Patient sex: F
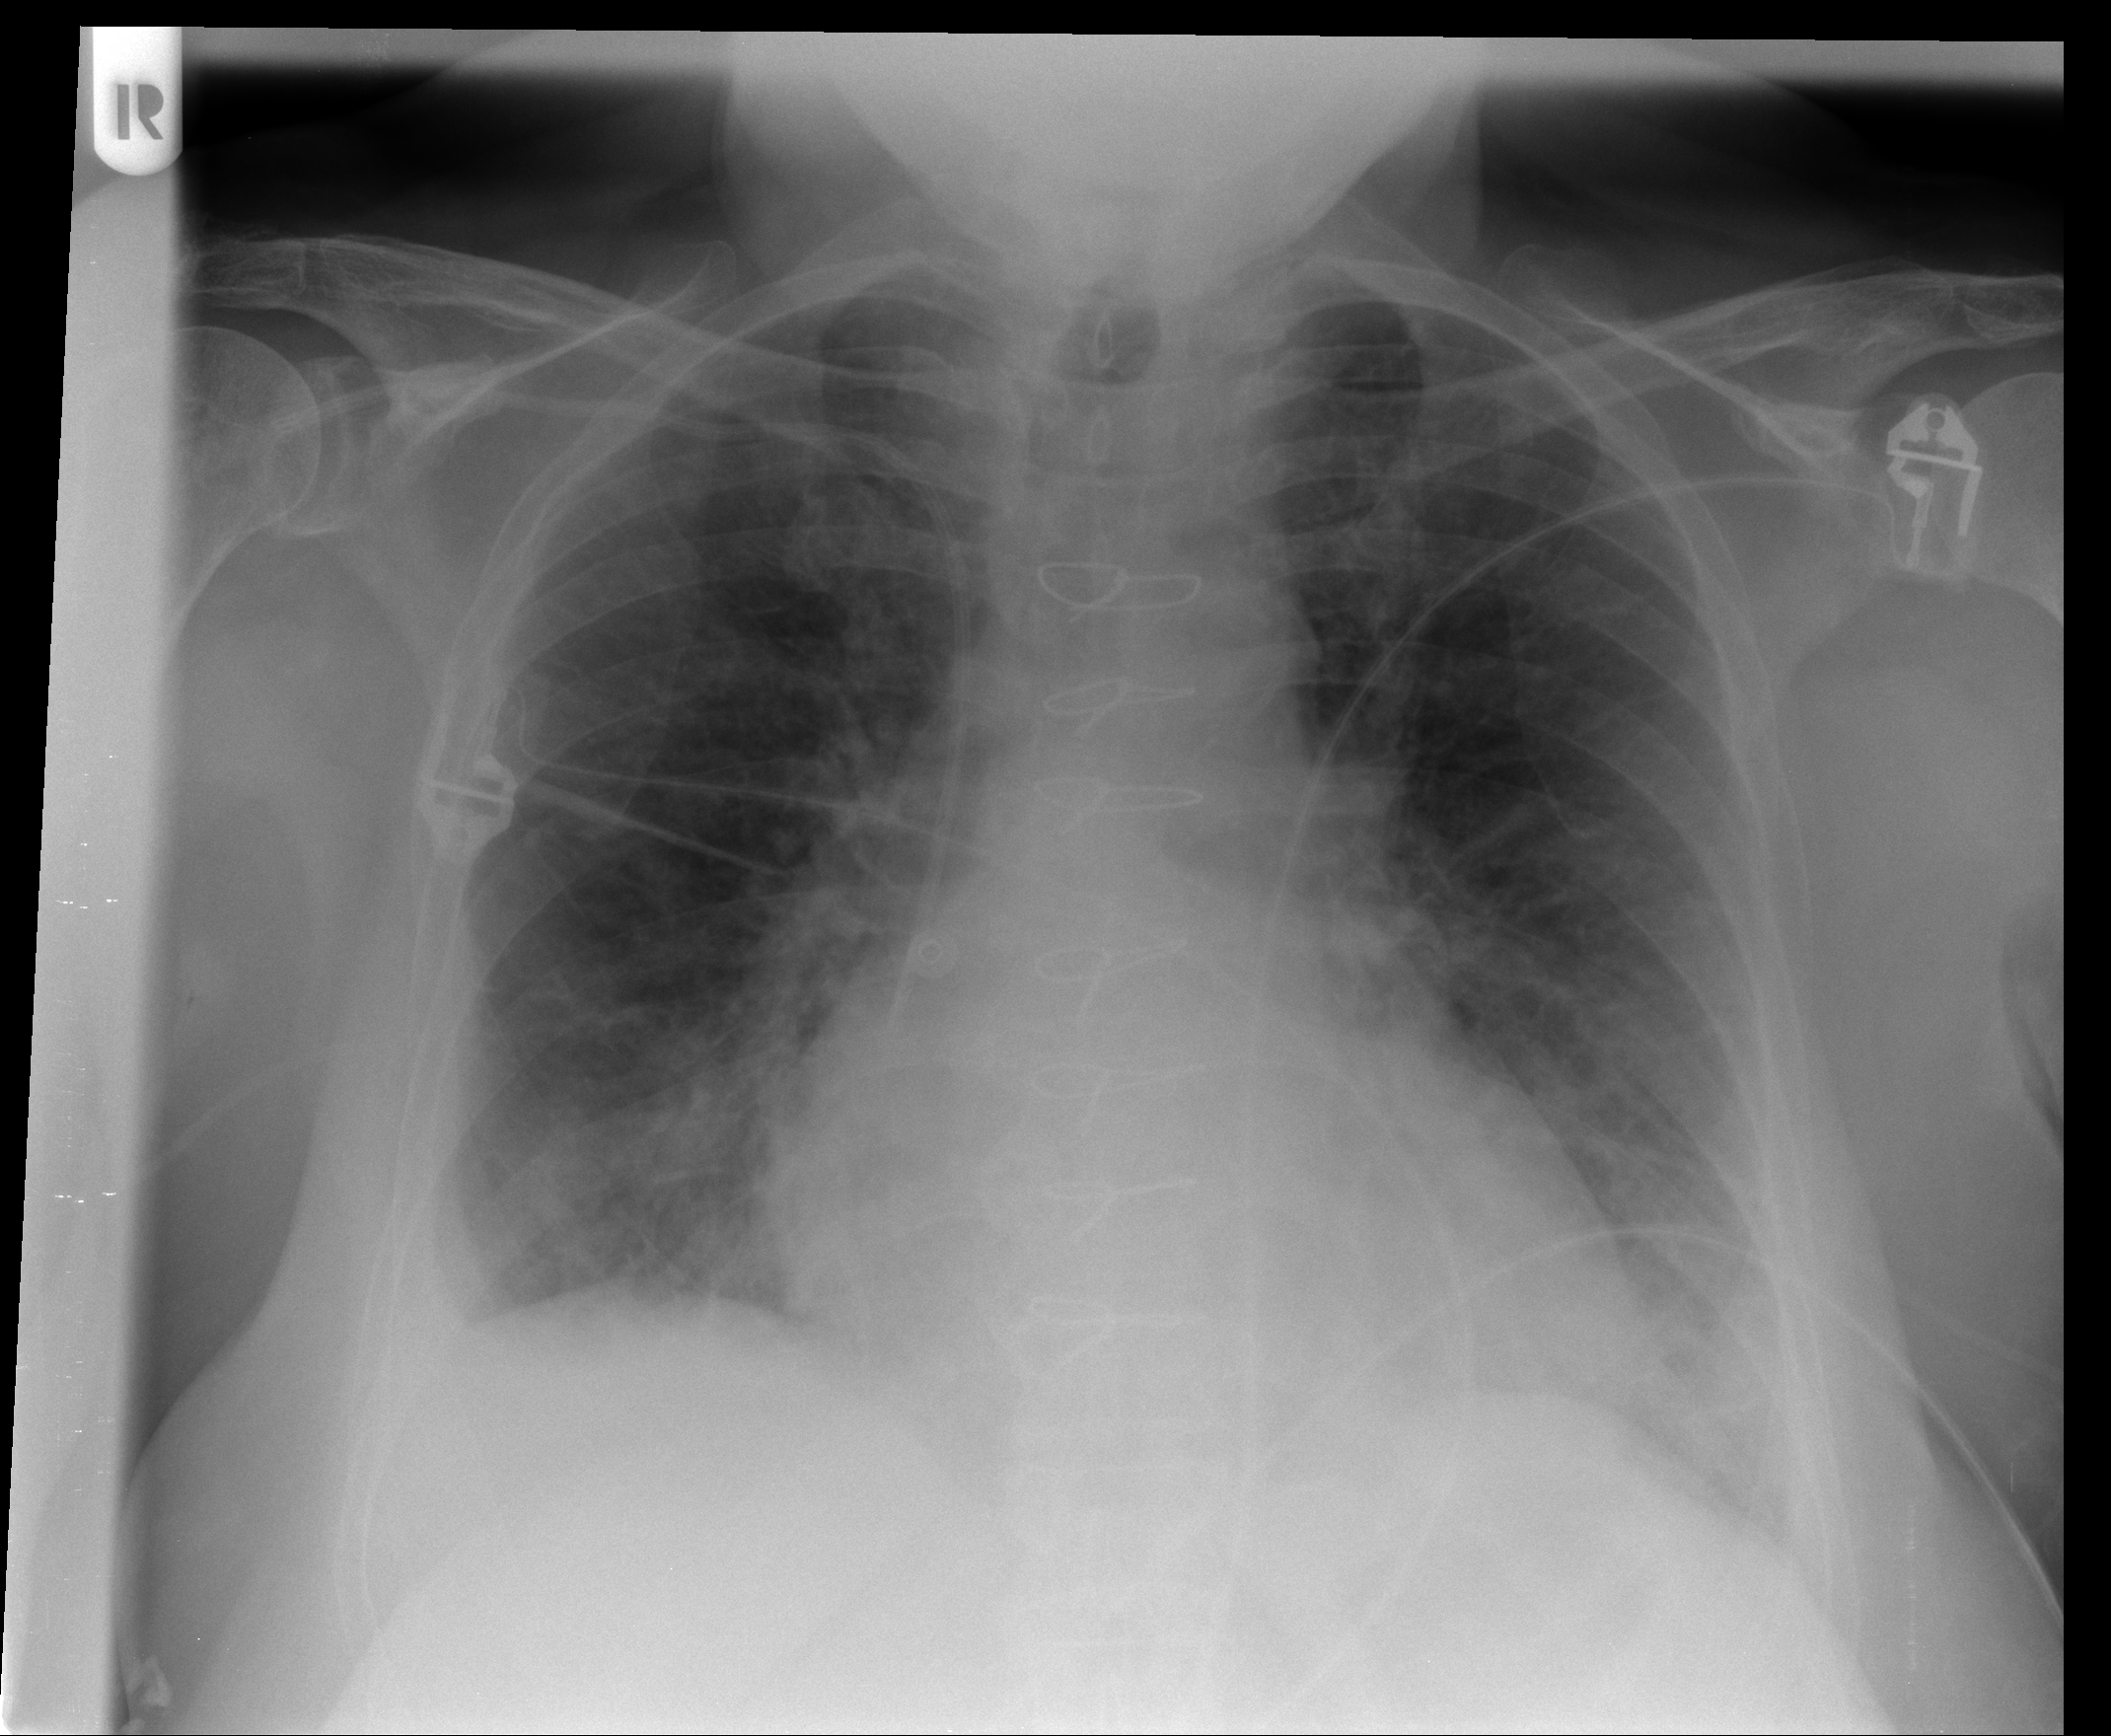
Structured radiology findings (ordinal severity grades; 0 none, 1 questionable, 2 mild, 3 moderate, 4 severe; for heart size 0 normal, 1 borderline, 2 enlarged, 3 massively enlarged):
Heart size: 2
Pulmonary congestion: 2
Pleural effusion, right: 0
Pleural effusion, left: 0
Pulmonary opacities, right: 0
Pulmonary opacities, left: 0
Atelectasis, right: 2
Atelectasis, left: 2